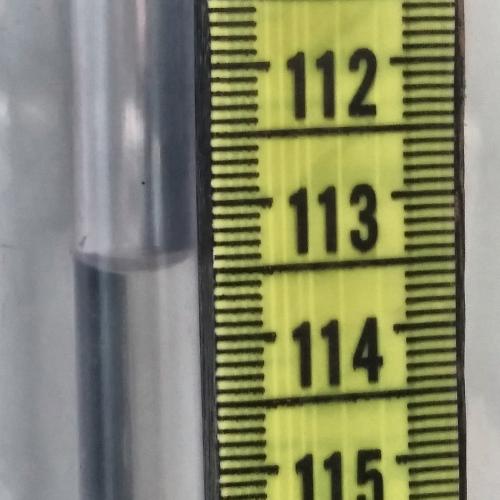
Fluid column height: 113.4 cm